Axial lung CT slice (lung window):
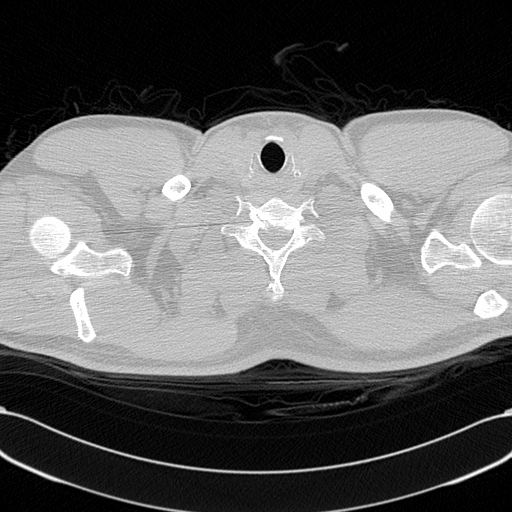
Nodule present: no